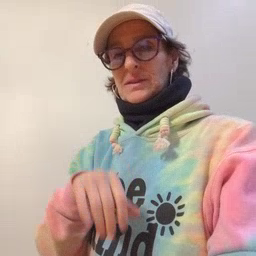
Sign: frenchfries